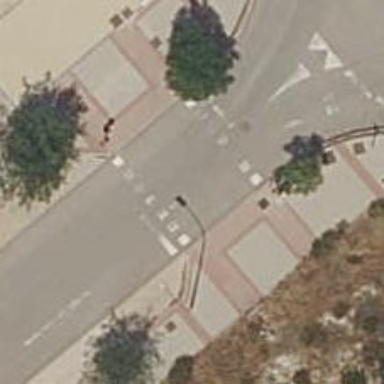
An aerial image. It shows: Uncontrolled road crossing.